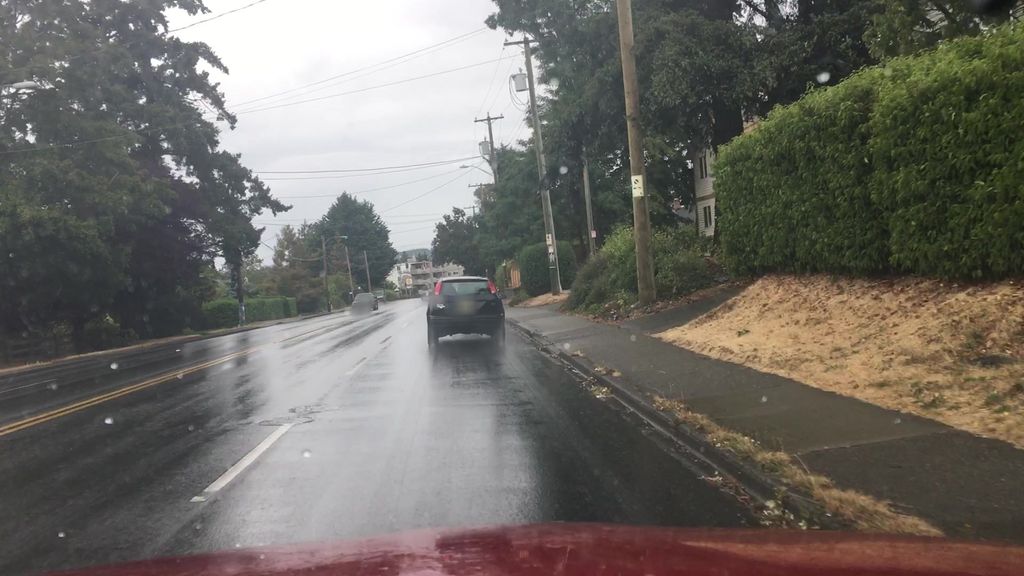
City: victoria